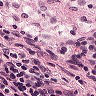
Metastatic tissue present: no